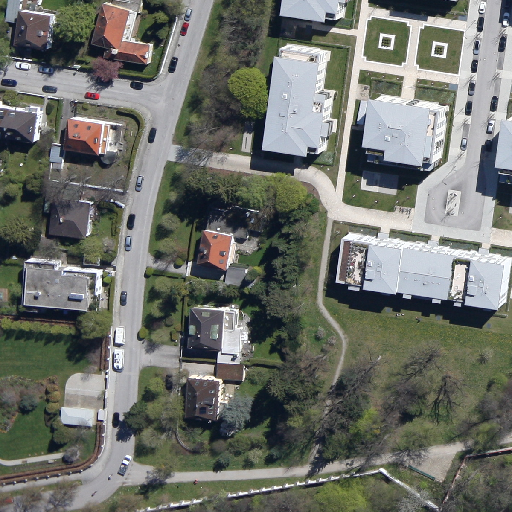
Referring expression: vehicle